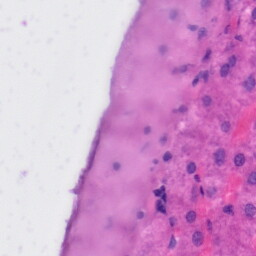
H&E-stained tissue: Liver